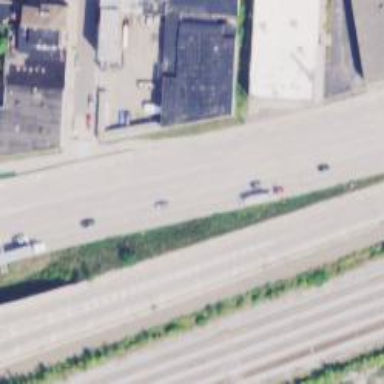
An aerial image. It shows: Trunk link highway.